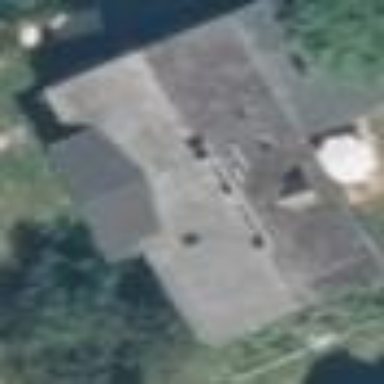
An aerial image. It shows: Detached building with gabled roof.